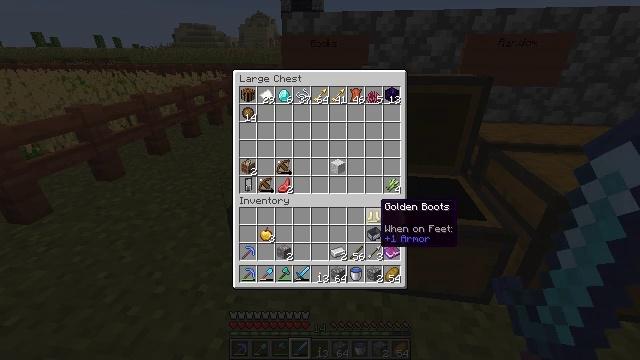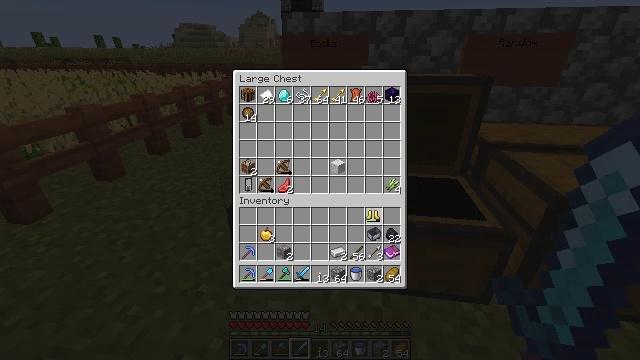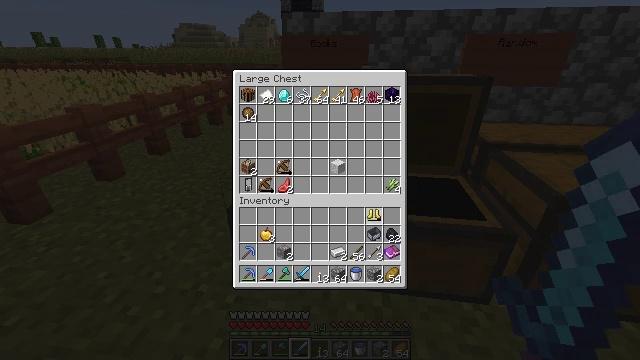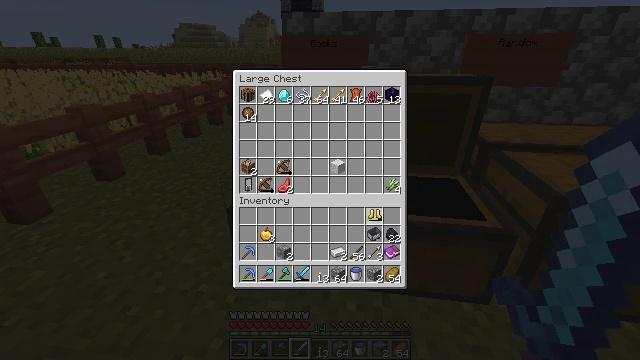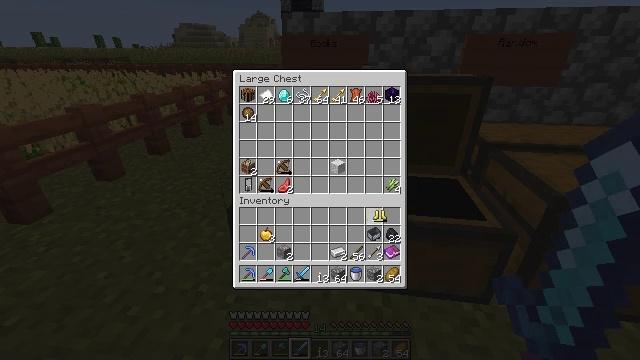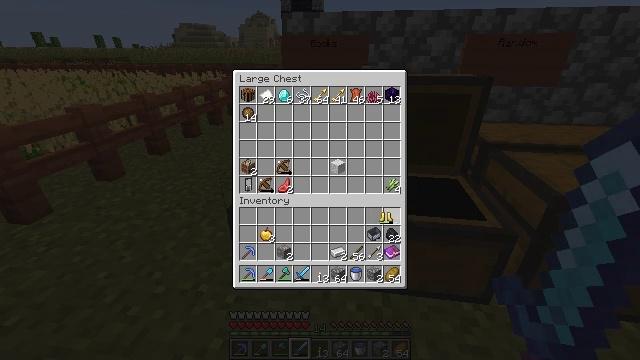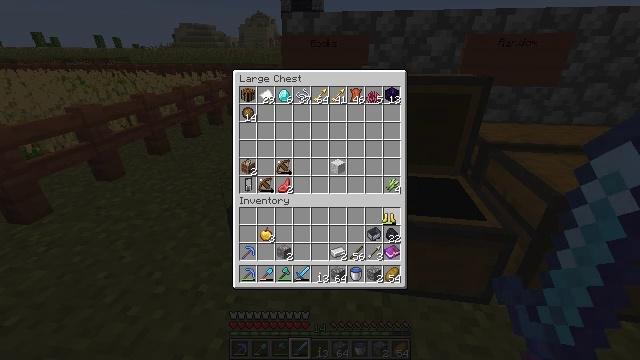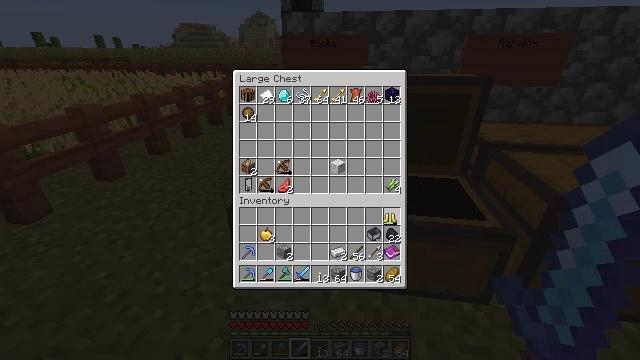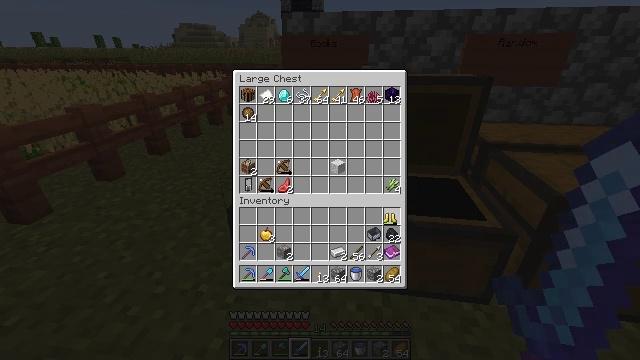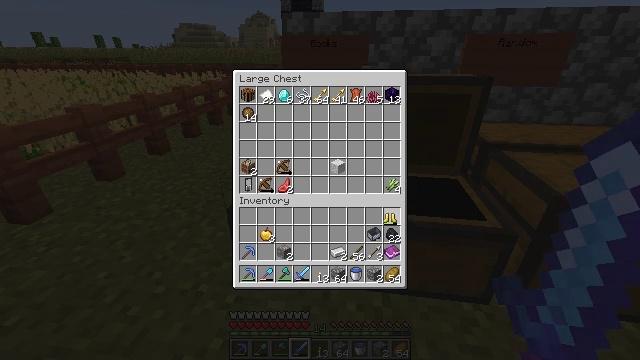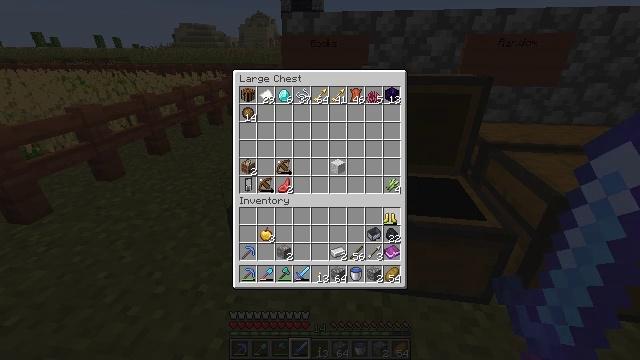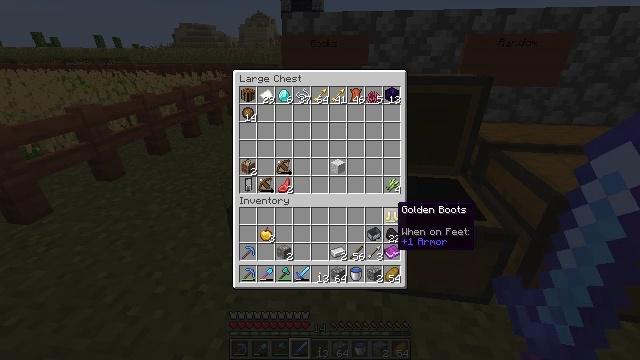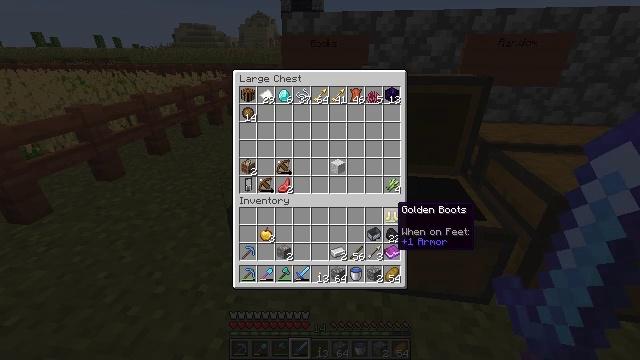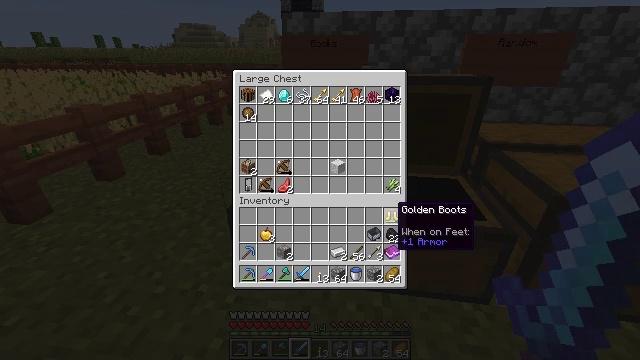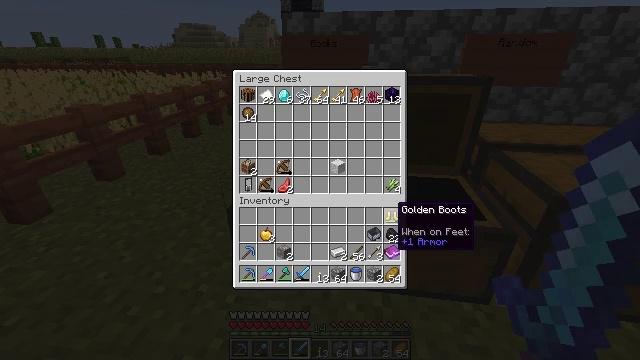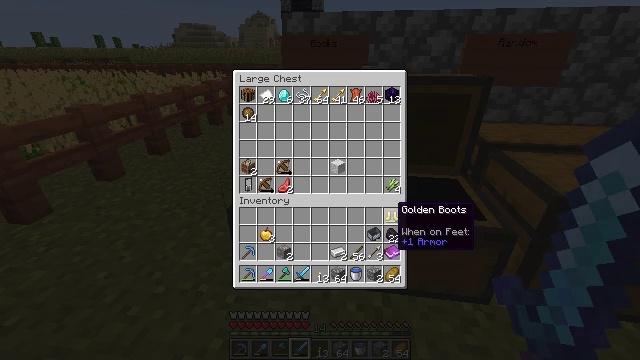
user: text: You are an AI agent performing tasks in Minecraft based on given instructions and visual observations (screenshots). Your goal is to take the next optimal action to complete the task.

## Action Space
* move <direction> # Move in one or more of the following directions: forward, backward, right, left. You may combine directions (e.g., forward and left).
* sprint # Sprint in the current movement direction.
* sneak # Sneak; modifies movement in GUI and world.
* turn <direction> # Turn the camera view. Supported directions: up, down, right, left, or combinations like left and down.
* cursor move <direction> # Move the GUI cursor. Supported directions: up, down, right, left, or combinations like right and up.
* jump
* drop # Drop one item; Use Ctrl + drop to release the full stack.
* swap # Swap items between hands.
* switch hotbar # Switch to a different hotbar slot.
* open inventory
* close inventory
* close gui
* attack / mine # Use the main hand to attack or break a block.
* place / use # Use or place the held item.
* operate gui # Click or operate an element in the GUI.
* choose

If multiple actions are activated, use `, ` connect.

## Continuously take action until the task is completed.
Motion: motion action
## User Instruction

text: Use blaze rod and cobblestones to craft a brewing stand.
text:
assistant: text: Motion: operate gui
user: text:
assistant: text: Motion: operate gui
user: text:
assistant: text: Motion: operate gui
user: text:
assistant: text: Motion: no_op
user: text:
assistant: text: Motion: no_op
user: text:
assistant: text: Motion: no_op
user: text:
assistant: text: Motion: no_op
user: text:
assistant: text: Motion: no_op
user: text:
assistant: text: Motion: operate gui
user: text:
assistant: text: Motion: operate gui
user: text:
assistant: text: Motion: no_op
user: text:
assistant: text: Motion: no_op
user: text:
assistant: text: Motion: no_op
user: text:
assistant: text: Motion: no_op
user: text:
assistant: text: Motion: no_op
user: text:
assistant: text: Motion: no_op
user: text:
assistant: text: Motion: no_op
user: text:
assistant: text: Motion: no_op
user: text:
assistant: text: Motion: no_op
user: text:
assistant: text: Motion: cursor move down
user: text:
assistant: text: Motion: no_op
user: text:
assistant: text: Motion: no_op
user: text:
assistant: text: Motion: no_op
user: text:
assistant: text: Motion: sneak
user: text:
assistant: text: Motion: sneak, cursor move right and up
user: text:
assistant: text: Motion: sneak
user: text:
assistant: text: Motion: sneak
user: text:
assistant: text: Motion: sneak
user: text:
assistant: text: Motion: sneak
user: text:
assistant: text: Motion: sneak, operate gui